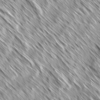
Label: not_dusty